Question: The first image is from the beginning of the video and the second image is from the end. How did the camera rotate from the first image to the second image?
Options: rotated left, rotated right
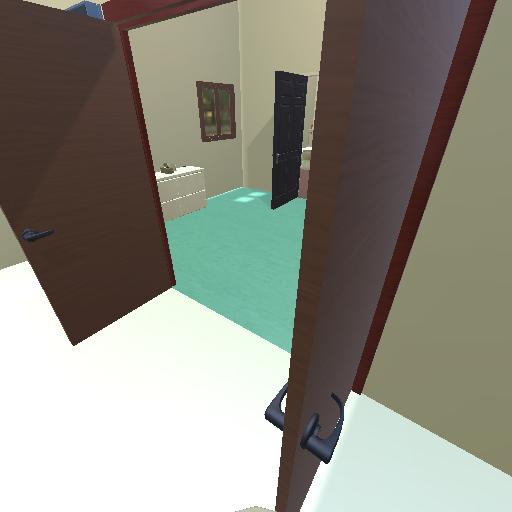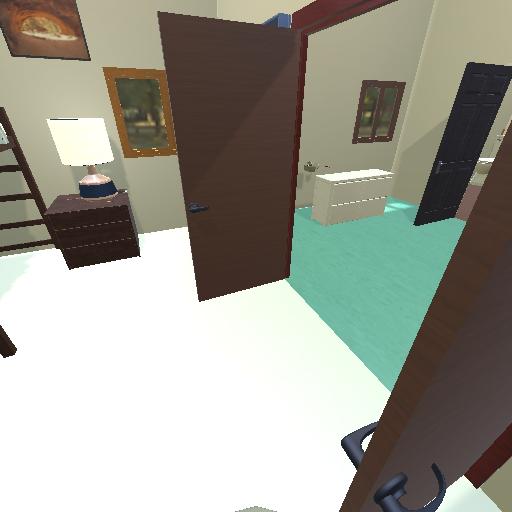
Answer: rotated left